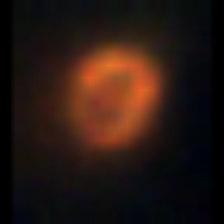
Taxon: NanoPlankton
Group: Other